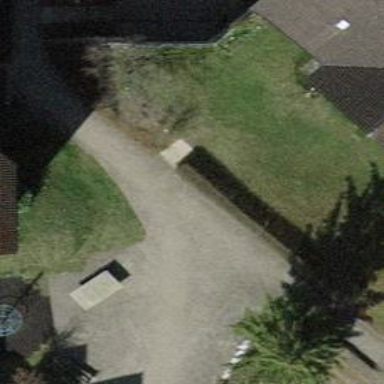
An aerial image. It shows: Footway made of paving stones.